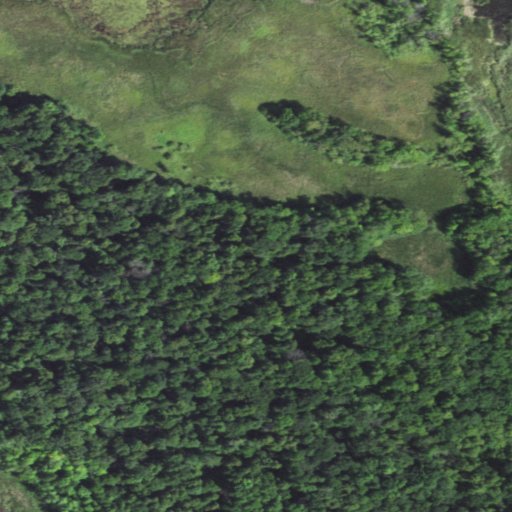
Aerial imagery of cape in Minnesota named Ravens Point containing deciduous forest, herbaceous wetlands, woody wetlands, mixed forest, grassland, and open water